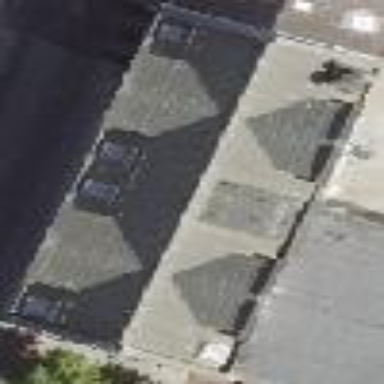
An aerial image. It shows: Building with gabled roof.